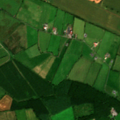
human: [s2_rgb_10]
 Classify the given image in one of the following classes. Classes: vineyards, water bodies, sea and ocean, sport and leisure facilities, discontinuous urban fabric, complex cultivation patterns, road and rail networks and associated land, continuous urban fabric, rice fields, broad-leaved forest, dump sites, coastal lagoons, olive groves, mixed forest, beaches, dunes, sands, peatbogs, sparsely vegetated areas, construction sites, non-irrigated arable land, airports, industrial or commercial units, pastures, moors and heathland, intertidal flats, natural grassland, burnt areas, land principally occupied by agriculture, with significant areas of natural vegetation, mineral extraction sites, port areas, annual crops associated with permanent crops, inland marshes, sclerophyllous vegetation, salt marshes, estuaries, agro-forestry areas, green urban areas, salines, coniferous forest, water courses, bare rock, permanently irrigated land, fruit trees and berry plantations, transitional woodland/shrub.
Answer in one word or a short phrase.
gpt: non-irrigated arable land, pastures, broad-leaved forest